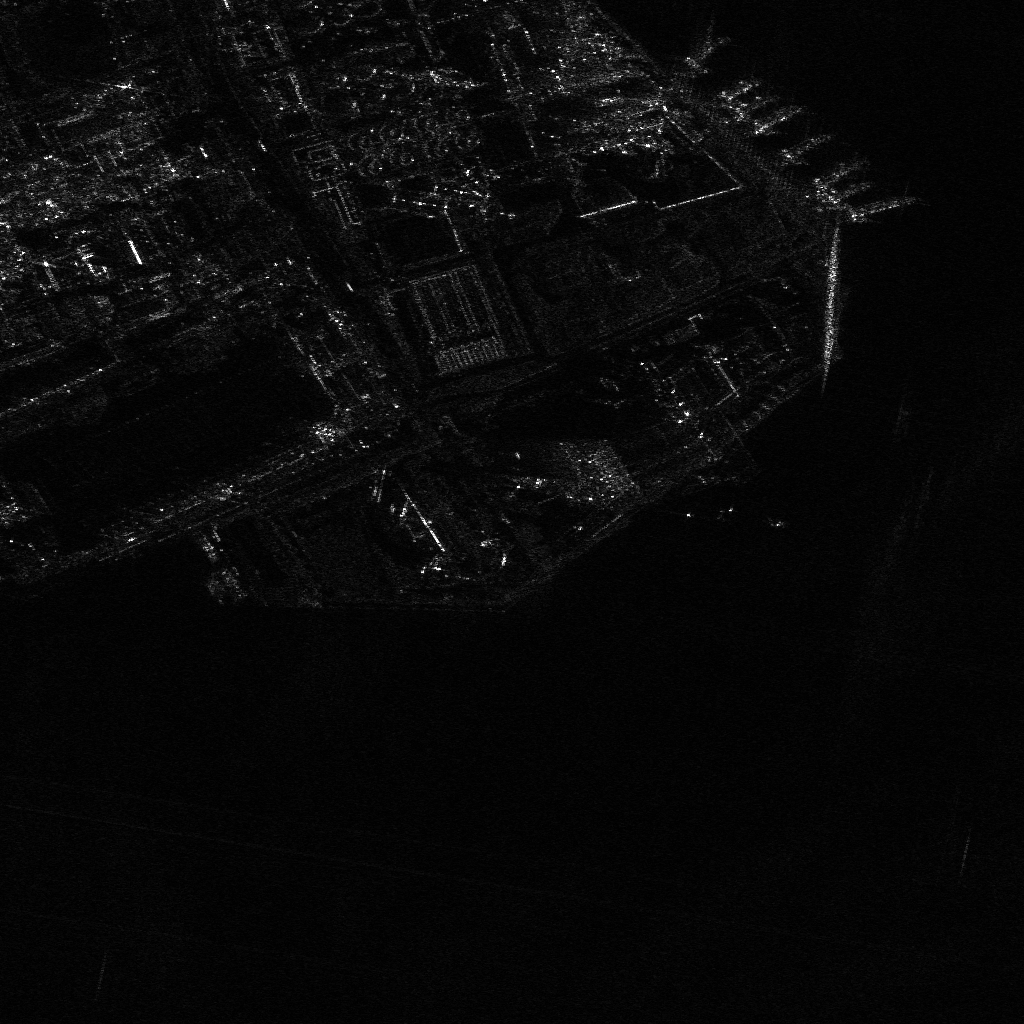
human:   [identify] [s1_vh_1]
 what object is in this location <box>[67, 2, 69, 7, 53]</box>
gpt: <ref>1 medium container at the top</ref>